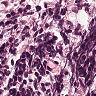
Metastatic tissue present: no